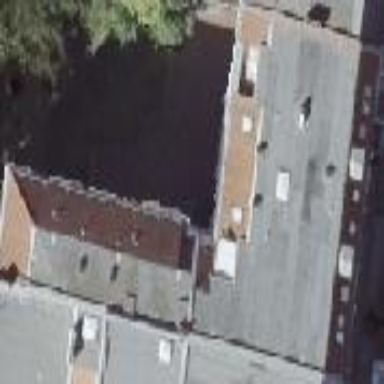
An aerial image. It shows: Apartment building with double saltbox roof shape.